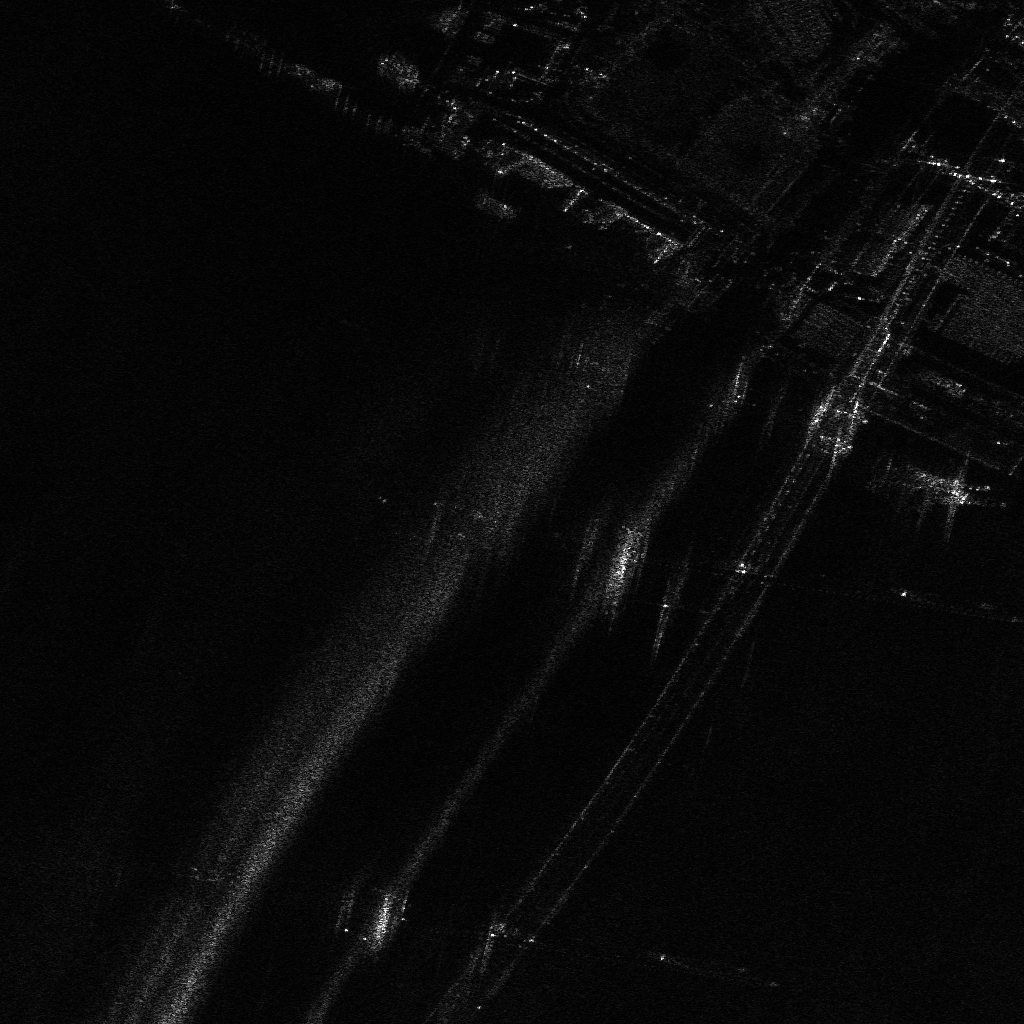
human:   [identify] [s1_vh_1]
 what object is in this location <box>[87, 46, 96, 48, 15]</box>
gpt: <ref>1 large container at the right</ref>